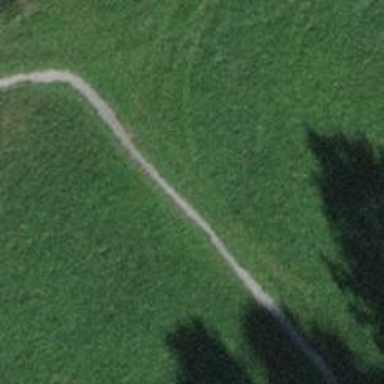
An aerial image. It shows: Ground path.